Question: I need to bring my wpf window to the front of other windows.
I called this.Activate(), window shown, but when any teamviewer dialog opened, it can not be overlapped by other windows.
How can I hide it by my window?

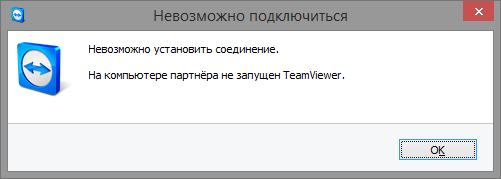
Answer: The only way to show your window over all the others is to use the Window property 'TopMost = true'